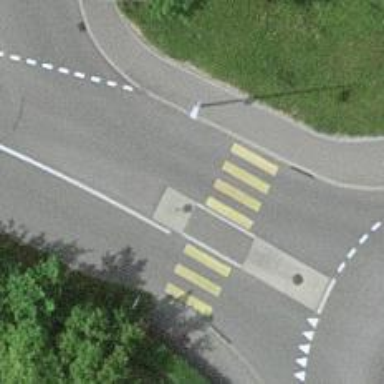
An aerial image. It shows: Zebra crossing with uncontrolled intersection and pedestrian island.